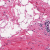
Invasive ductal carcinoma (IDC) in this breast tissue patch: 0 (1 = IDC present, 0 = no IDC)